Field crop: tomato
Growth stage: 2
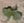
Species: solanum